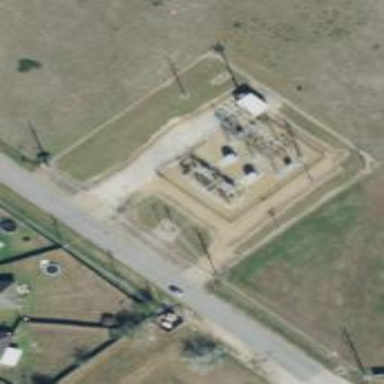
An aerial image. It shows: Distribution power substation secured by fence.